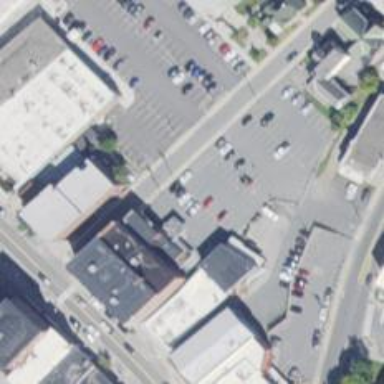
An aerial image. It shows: Parking space.